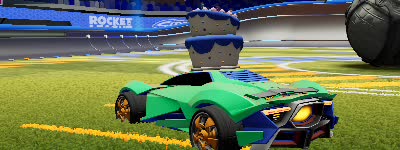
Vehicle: werewolf